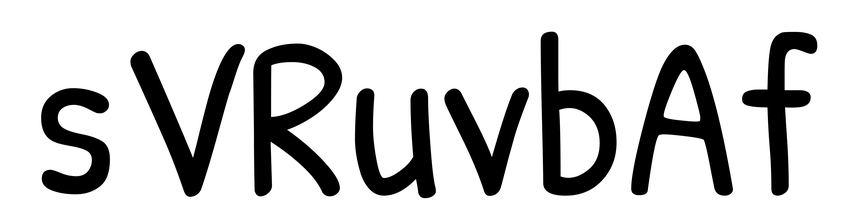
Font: PatrickHand-Regular